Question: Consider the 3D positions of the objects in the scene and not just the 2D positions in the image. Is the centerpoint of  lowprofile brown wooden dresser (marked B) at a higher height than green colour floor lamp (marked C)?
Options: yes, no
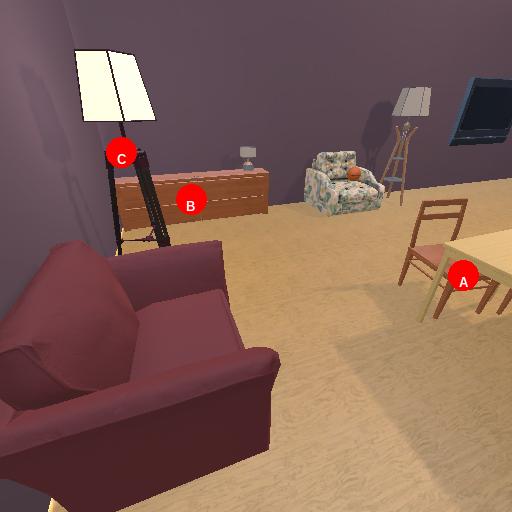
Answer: yes